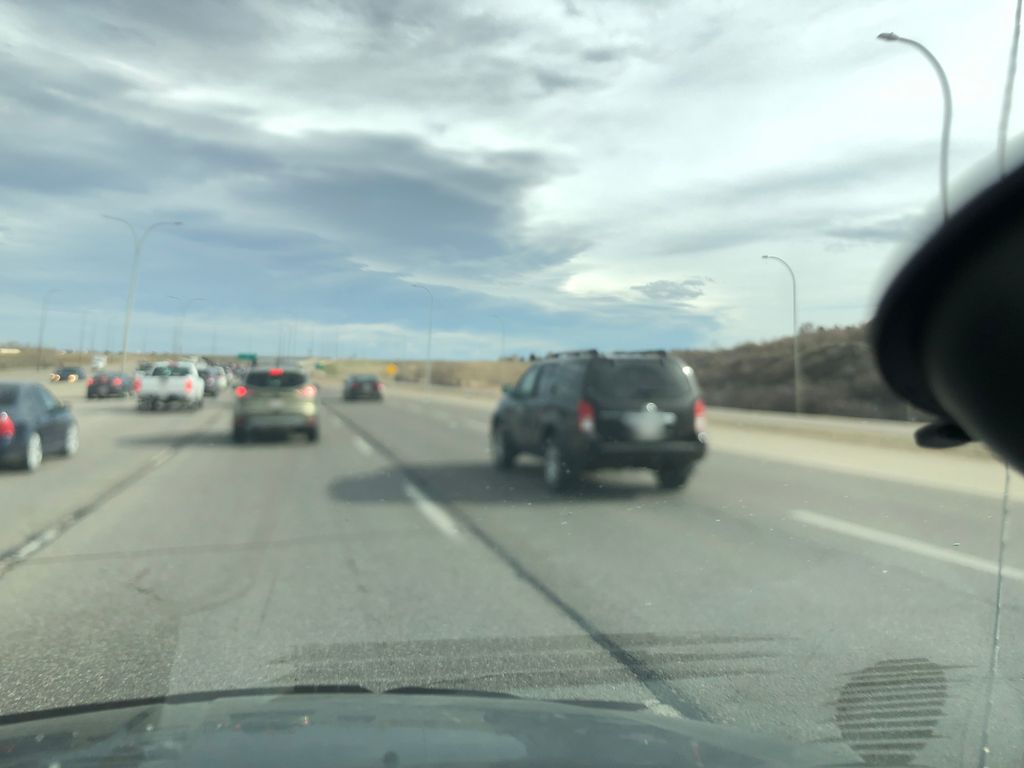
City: calgary